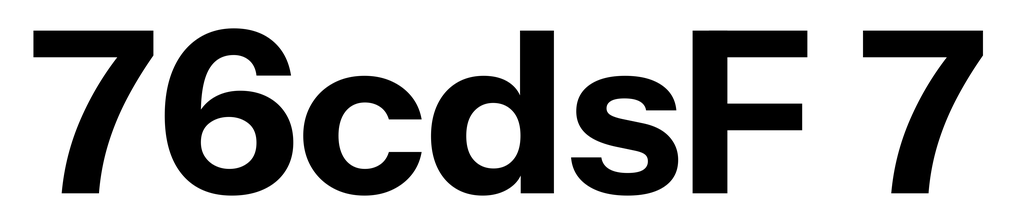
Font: InstrumentSans_Bold